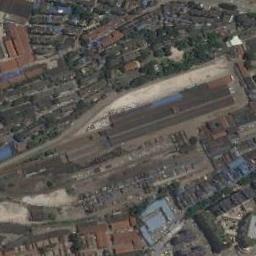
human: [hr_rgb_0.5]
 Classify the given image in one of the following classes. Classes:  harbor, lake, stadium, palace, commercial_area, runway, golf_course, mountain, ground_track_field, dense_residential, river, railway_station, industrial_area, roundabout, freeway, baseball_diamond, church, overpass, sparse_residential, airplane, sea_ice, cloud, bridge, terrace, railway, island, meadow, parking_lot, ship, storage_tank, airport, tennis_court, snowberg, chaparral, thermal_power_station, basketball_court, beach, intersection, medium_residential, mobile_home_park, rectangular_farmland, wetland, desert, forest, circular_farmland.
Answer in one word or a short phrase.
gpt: railway_station